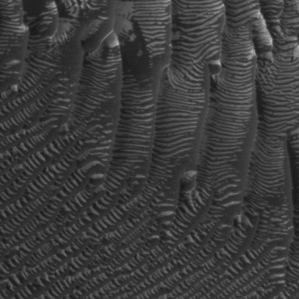
Label: frost